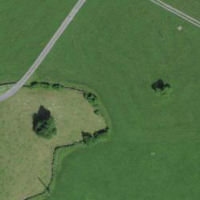
EUNIS habitat code: 24
Species observed at this site:
Cephalanthera longifolia